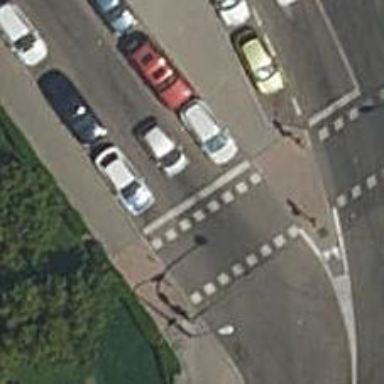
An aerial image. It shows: Road crossing with traffic signals.